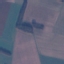
Land use / land cover class: AnnualCrop